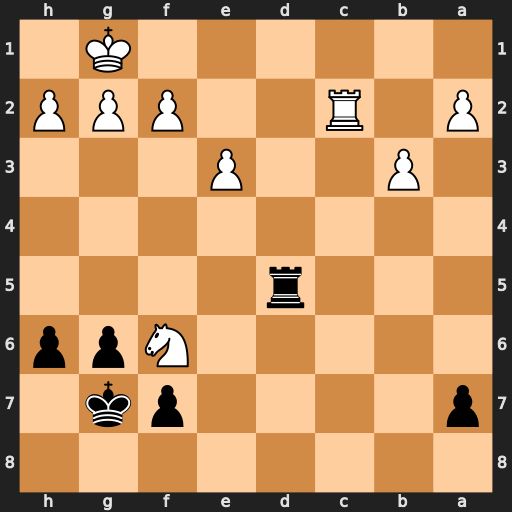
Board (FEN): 8/p4pk1/5Npp/3r4/8/1P2P3/P1R2PPP/6K1
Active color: b
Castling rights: -
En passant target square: -
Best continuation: Rd1#